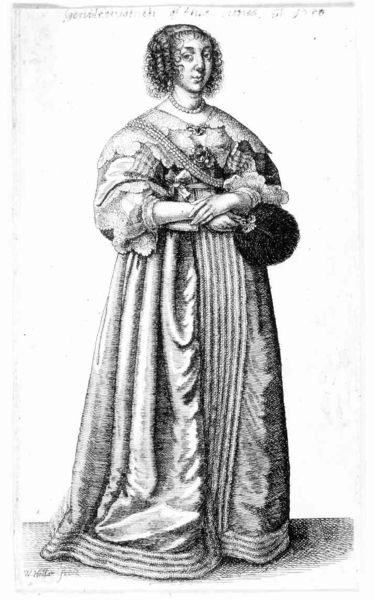
Titel: Die Dame mit dreifacher Perlenschnur
Künstler: Wenzel Hollar
Standort: Karlsruhe
Institution: Staatliche Kunsthalle Karlsruhe
Schlagwörter: hand, schatten, weiß, finger, frau, frisur, grau, haar, hintergrund, hut, kleid, mund, nase, schmuck, schwarz, skizze, stirn, zeichnung, blick, dame, gürtel, fächer, hochformat, mode, rock, schleife, arme, augen, barock, falten, federn, gesicht, kleidung, kragen, lang, pelz, spitze, stehen, ärmel, bildnis, hals, hände, portrait, porträt, boden, gewand, haare, kostüm, mantel, reich, stehend, stoff, adel, klassizismus, spitzen, person, schleifen, borte, brosche, edelsteine, kinn, lippen, locken, perle, perlen, renaissance, adelige, schärpe, schrift, papier, kette, grafik, graphik, bordüre, dick, gefaltet, detail, brauen, draperie, robe, faltenwurf, rüschen, perlenkette, ring, halskette, fussboden, drapiert, druck, schwarzweiss, radierung, stich, dreiviertel, text, ketten, überschrift, scherpe, tasche, festlich, bildniss, tracht, biedermeier, drappiert, verschränkt, muff, portät, adelig, herrscherin, königin, fürstin, kupferstich, details, korkenzieherlocken, pelzbesatz, geand, broschen, drapperie, langes kleid, perlenketten, muss, rafierung, kettte, ganzansicht, radierung stich, falten hut, frisruc, frau$, blicktasche, rinbg, biedermeieer, ffächer, gr<afik